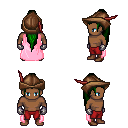
a pixel art fantasy rpg character, male body template, human, dark skin, pink cape, red pants, green extra-long topknot hairstyle, leather cap, metal gloves, brown shoes, four views (front, back, left, right), 2x2 character sprite sheet, small pixel art, hard edges, no anti-aliasing